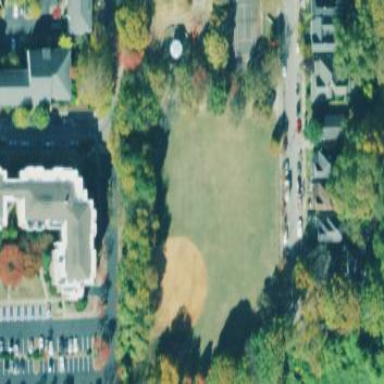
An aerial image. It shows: Softball pitch for leisure sports.